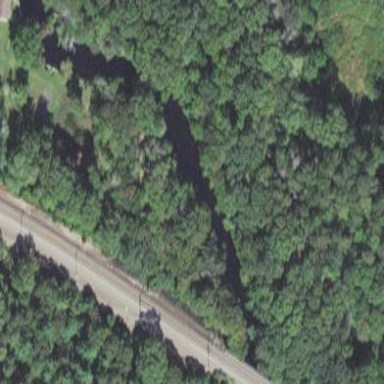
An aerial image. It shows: Mixed leaf woodland.